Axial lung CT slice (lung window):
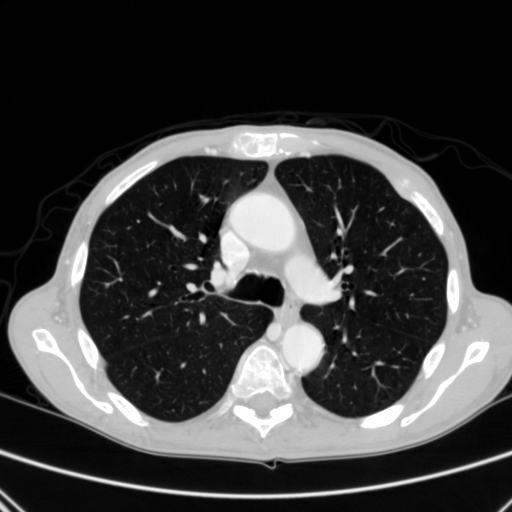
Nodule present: yes
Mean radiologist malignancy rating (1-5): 3